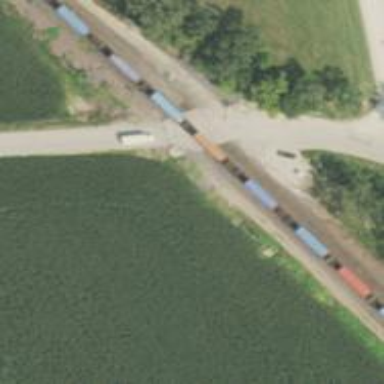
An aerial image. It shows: Level crossing with lights at railway intersection.